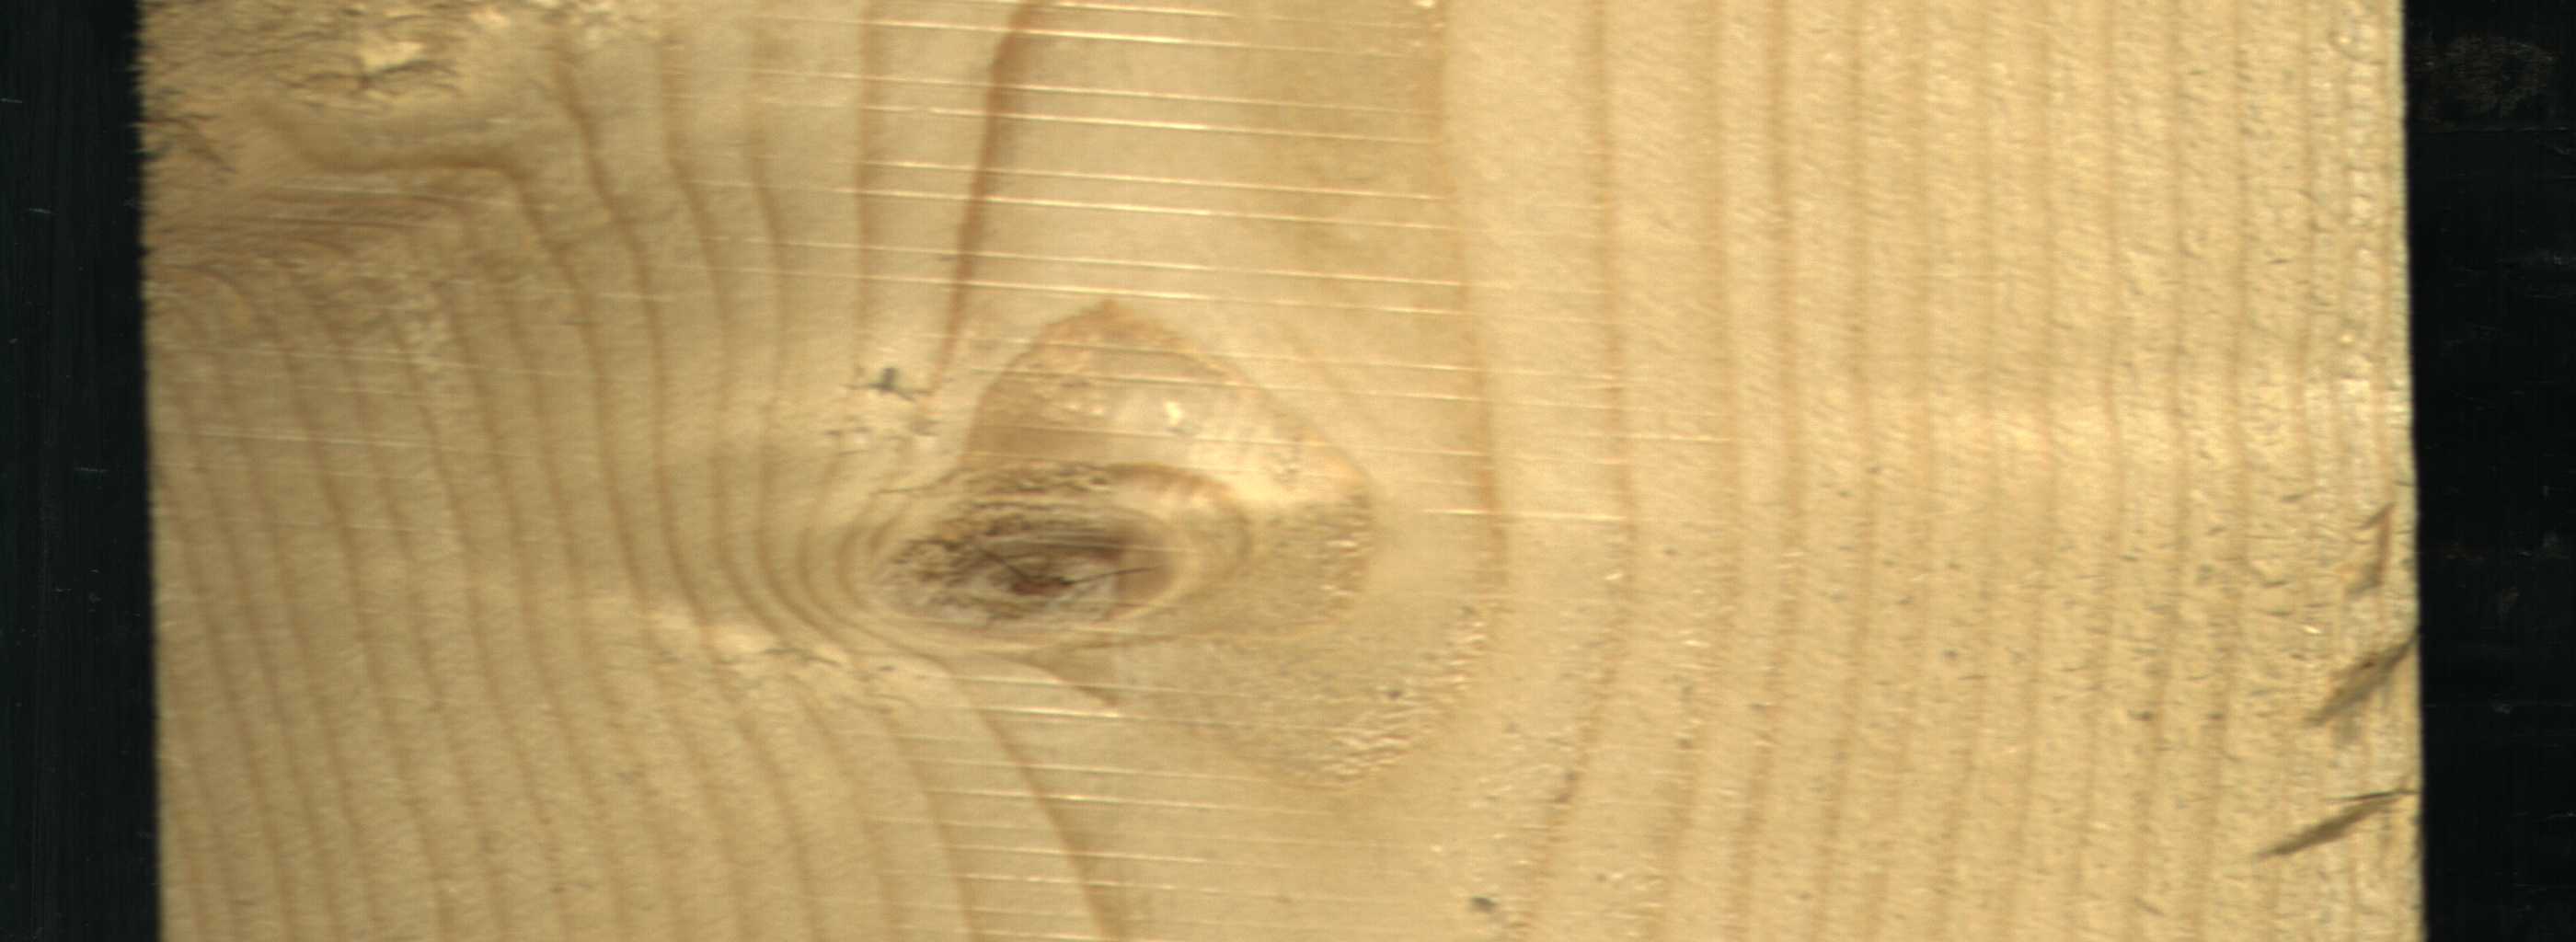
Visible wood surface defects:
knot_with_crack